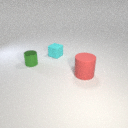
large red rubber cylinder to the right of small green metal cylinder